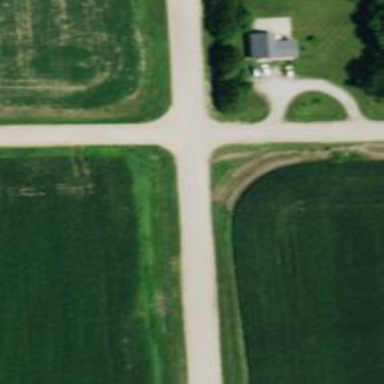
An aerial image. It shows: Unclassified road.